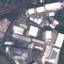
Land use / land cover: Industrial